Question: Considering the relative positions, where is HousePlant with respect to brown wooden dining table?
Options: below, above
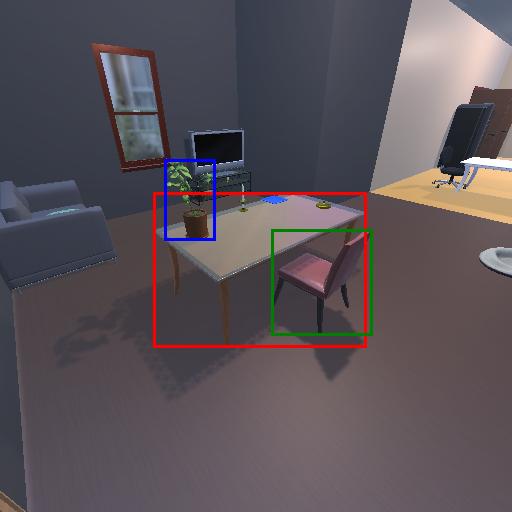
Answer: below